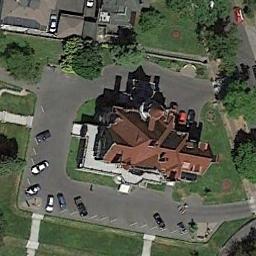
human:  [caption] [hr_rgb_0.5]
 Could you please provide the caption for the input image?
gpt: The palace is on the grass next to some trees .

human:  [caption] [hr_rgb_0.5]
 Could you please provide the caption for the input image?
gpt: There is a wide road in front of the palace .

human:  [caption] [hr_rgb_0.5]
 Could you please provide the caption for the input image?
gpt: Many trees of different sizes are beside the palace .

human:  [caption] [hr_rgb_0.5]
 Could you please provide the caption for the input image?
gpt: The brown palace with a parking lot is surrounded by a lawn .

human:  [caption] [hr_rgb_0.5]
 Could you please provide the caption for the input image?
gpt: There are some green lawns around the brown palace .